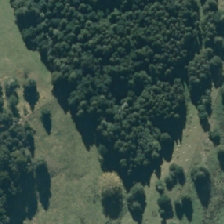
Land cover: indigenous_forest